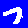
Digit: 7